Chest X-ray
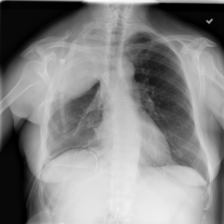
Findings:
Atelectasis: negative
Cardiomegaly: negative
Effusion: negative
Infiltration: negative
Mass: negative
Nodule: negative
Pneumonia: negative
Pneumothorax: positive
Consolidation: negative
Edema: negative
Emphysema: negative
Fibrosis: negative
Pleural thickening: negative
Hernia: negative